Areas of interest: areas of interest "Four Seasons Garden"
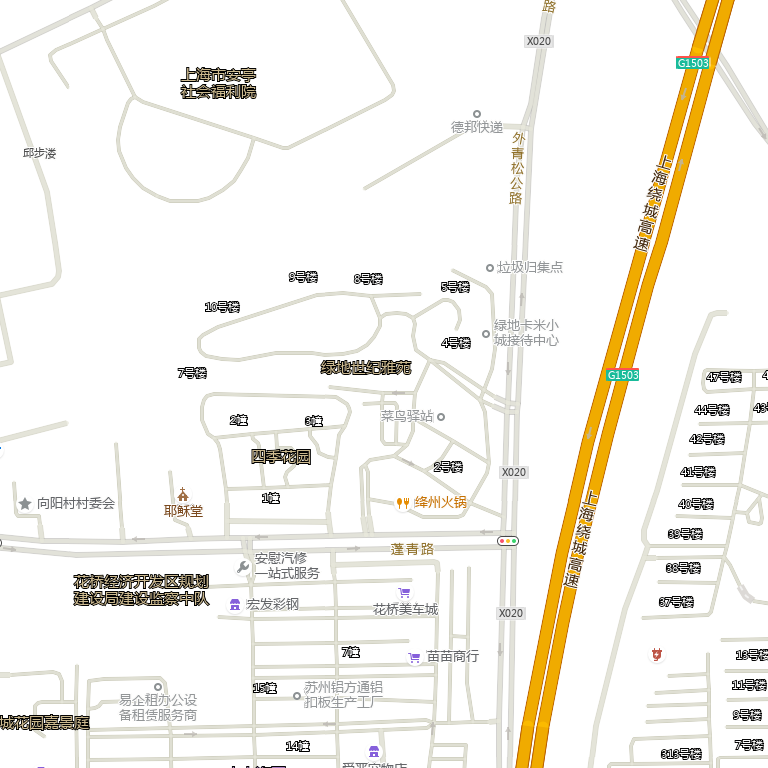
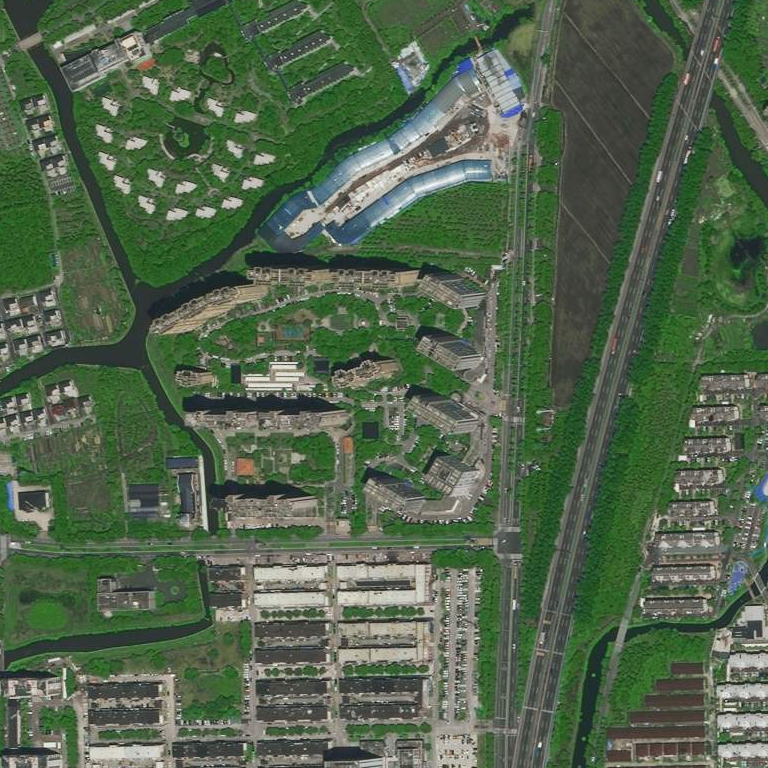